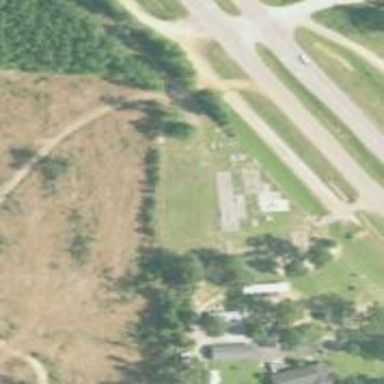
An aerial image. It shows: Cemetery.